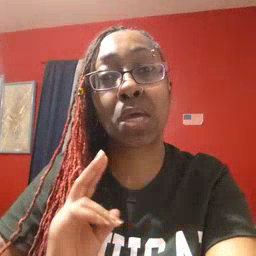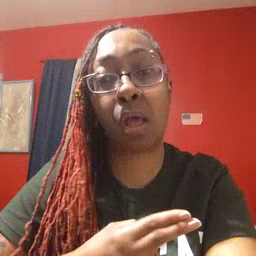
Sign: weus